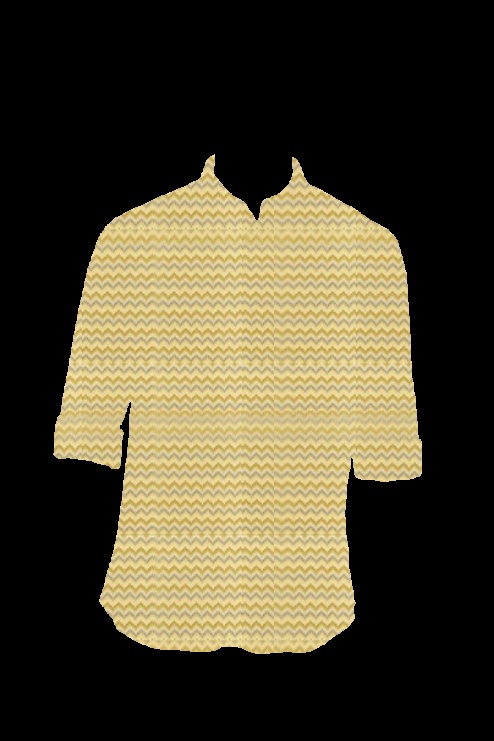
gold multi stripe tee